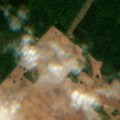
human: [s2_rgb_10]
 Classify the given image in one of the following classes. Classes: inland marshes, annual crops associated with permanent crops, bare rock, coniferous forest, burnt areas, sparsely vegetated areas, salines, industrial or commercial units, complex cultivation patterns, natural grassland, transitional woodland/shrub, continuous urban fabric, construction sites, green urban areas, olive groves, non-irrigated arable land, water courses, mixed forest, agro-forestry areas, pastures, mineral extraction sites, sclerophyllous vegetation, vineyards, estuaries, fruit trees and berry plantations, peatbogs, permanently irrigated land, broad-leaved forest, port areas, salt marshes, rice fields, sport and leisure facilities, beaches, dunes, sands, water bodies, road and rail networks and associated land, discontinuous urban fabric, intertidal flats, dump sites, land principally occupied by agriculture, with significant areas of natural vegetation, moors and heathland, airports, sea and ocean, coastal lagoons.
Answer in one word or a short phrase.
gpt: non-irrigated arable land, land principally occupied by agriculture, with significant areas of natural vegetation, broad-leaved forest